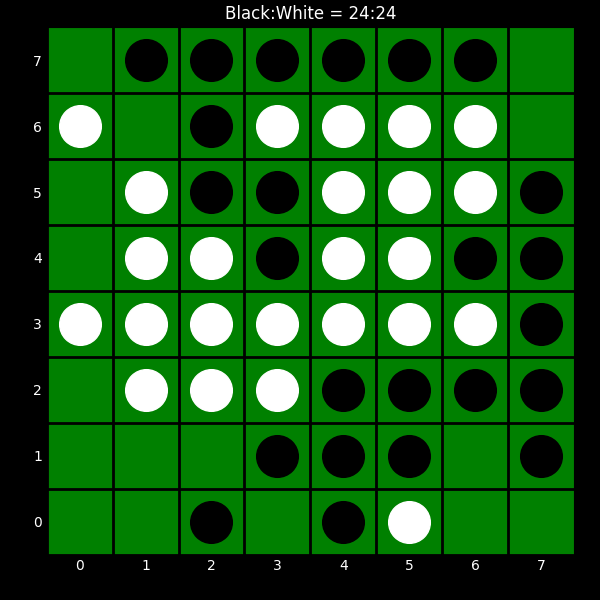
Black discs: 24
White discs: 24